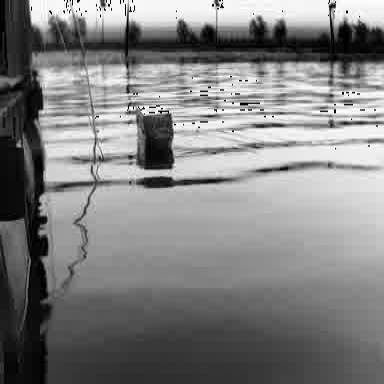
There is a fishing_boat in the infrared image.